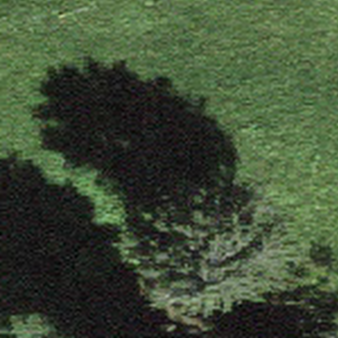
Label: other